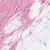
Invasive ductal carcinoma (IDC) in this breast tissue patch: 0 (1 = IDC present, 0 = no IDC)